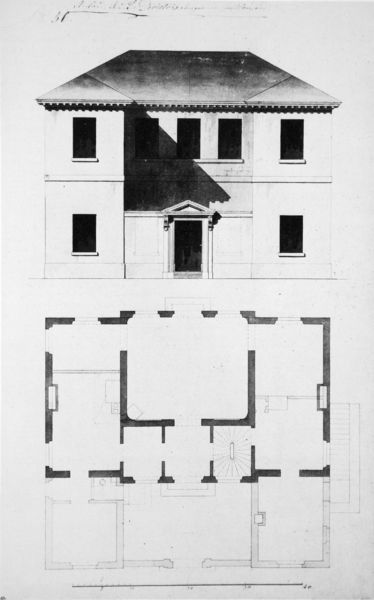
Titel: Umbau des Hauses Langer in München - Aufriss und Grundriss
Künstler: Carl von Fischer
Standort: München
Institution: Architektursammlung der Technischen Universität
Schlagwörter: schatten, weiß, dreieck, fenster, grau, licht, raum, schwarz, skizze, säulen, tür, zeichnung, zimmer, dach, gebäude, haus, wand, architektur, rahmen, innenraum, drei, blatt, front, schrift, ansicht, fassade, türen, zwei, giebel, mauer, hof, rand, treppe, symmetrie, tor, flucht, eingang, wohnhaus, rechteck, stockwerk, schnitt, schwarzweiß, räume, entwurf, löcher, bleistiftzeichnung, bauhaus, fries, dreiecksgiebel, portal, villa, sims, karte, gesims, risalit, mauern, walm, walmdach, simse, treppenhaus, sieben, etagen, geschosse, plan, wendeltreppe, zeichnun, rücksprung, stockwerke, geometrie, quadrat, geschoss, haustür, grundriss, massstab, aufriss, tympanon, risalite, traufe, enfilade, innenräume, türgiebel, lageplan, gliederung, portika, einfamilienhaus, mansardendach, architektir, dreiteilung, edicola, ezagen, untergeschoß, zurückspringend, dorische säulen, dah, renesasse